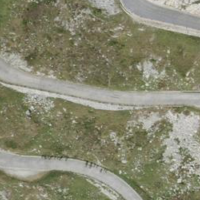
EUNIS habitat code: 26
Species observed at this site:
Marmota marmota
Gymnadenia conopsea